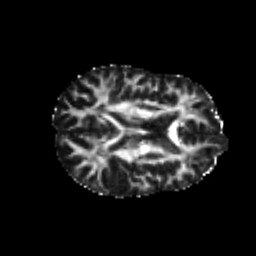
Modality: FA
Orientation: axial
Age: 22
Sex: female
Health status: healthy
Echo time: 0.074 s